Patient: sex M, age 67
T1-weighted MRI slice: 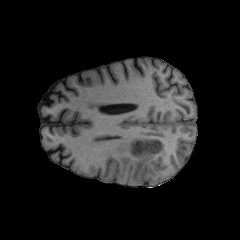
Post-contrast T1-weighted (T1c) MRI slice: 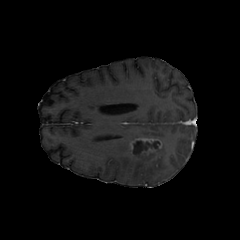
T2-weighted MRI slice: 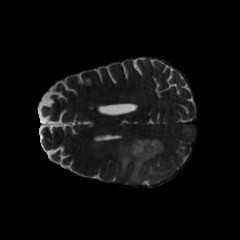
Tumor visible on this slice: yes
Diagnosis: Glioblastoma, IDH-wildtype
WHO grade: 4